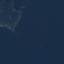
Label: SeaLake